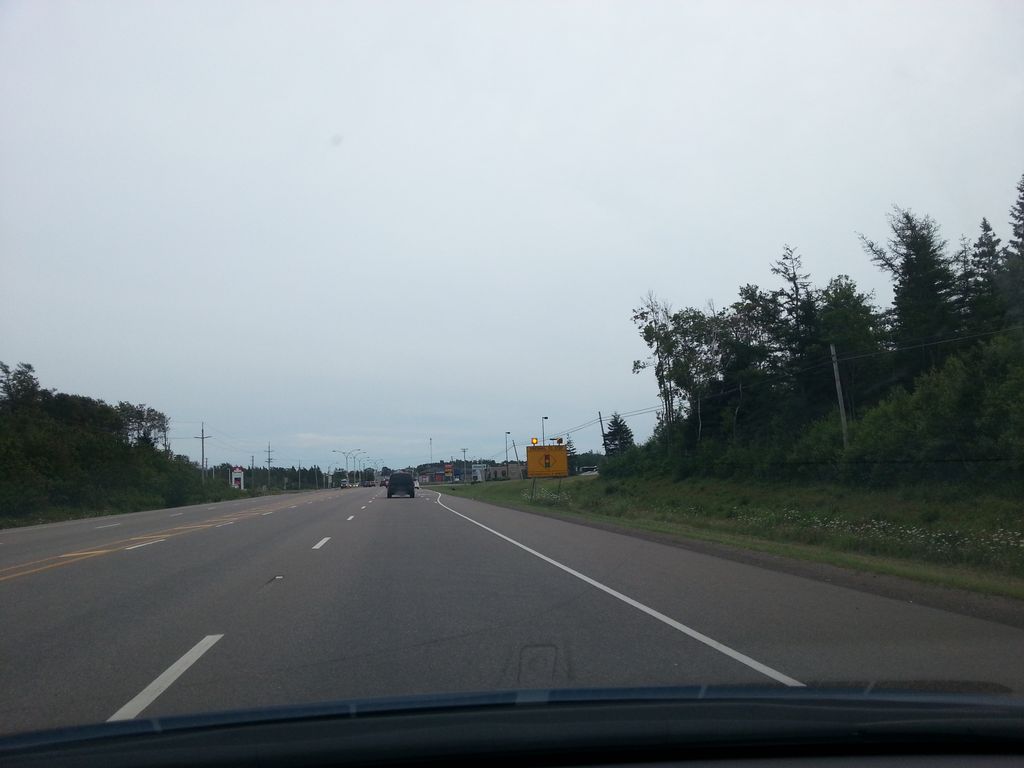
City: charlottetown